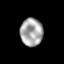
Tissue: prostate
Cell type: T cells
Senescence score: 0.3616
Nuclear area (px): 616
Mean DAPI intensity: 166.407